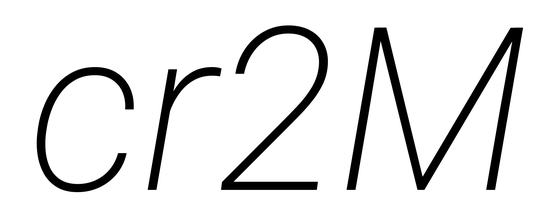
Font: Roboto-Italic_ExtraLight_Italic